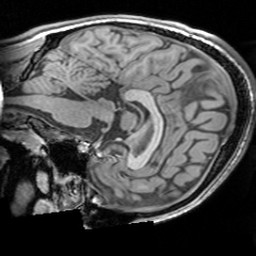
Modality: T1w
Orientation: sagittal
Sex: male
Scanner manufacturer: siemens
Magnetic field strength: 3 T
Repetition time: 1.63 s
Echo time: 0.00311 s